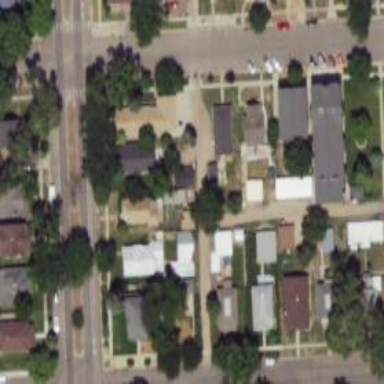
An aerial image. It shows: Alley classified as service road.